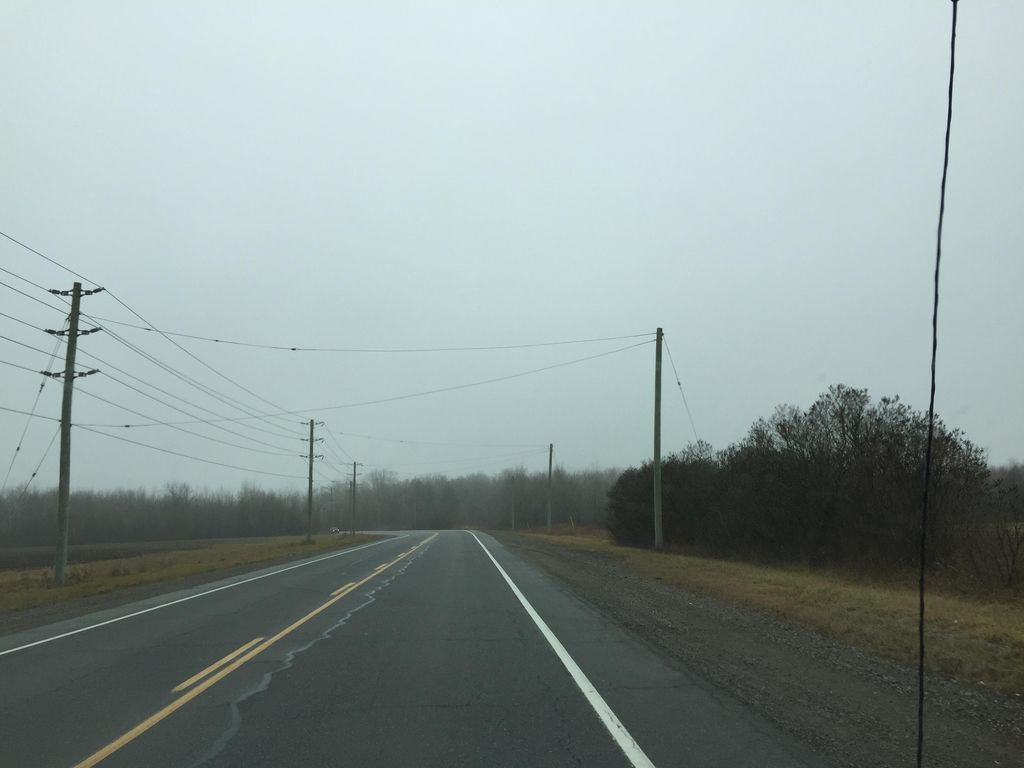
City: kitchener-waterloo